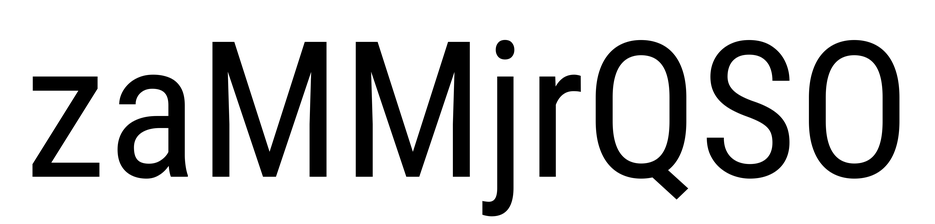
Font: Roboto_Condensed_Regular